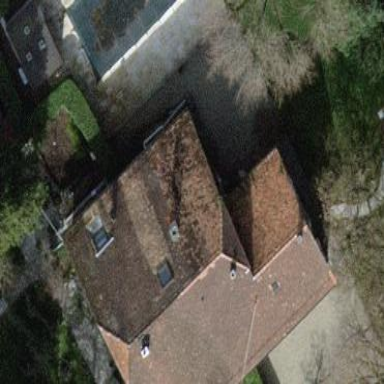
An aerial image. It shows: Terrace building.